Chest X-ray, PA view. Patient: 38 years old, sex F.
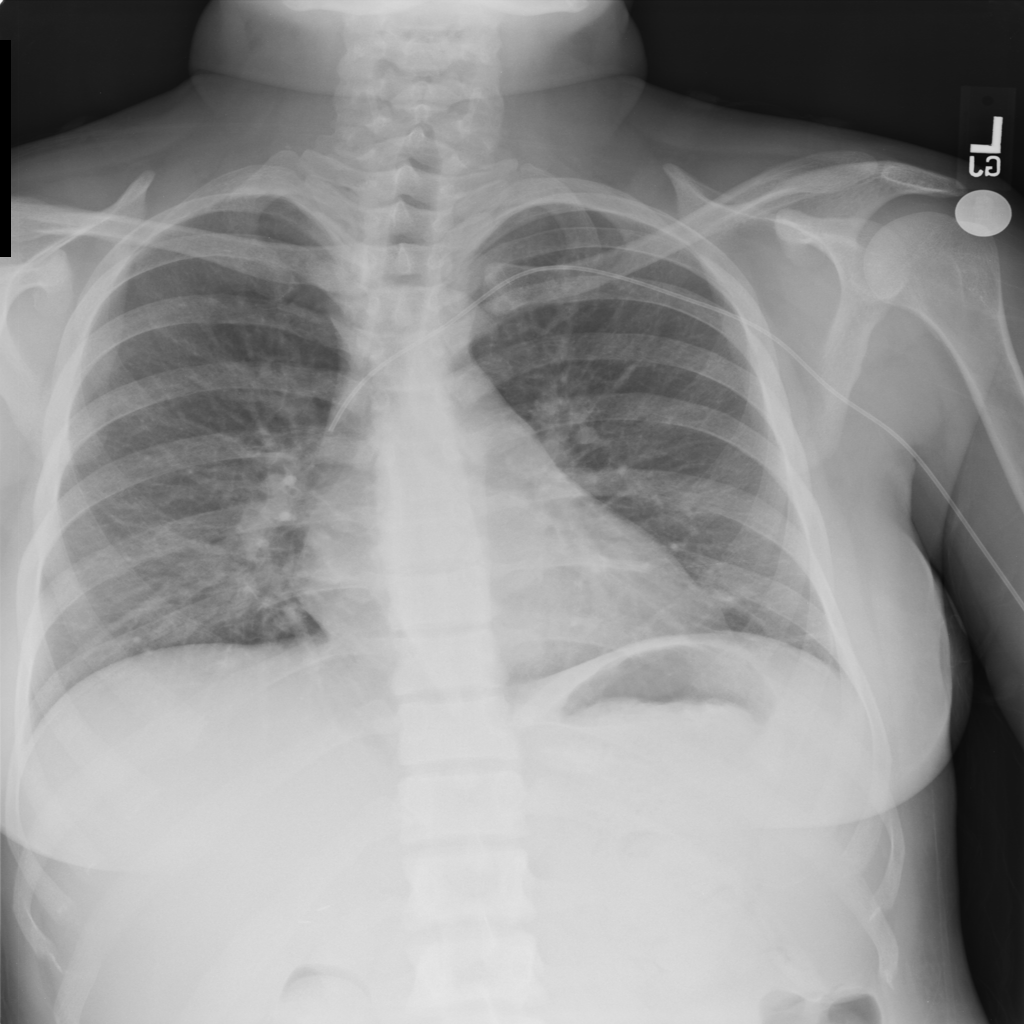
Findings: No Finding